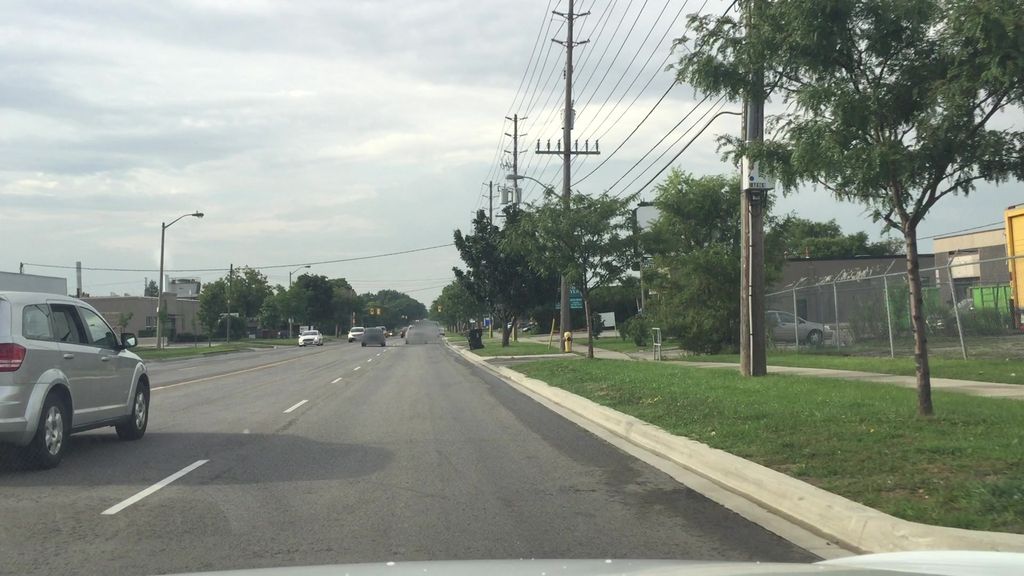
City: toronto